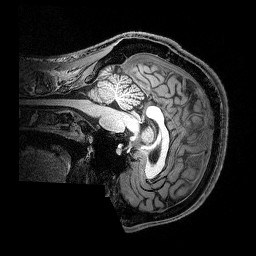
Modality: T1w
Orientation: sagittal
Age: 33
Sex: male
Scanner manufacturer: siemens
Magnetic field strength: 3 T
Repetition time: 2.5 s
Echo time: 0.00369 s